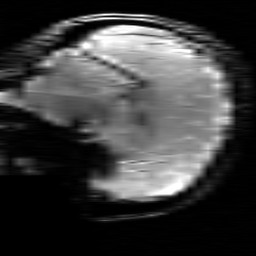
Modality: T2starw
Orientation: sagittal
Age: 23
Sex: female
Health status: healthy
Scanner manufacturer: siemens
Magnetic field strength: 3 T
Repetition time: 0.7 s
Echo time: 0.02 s